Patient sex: M
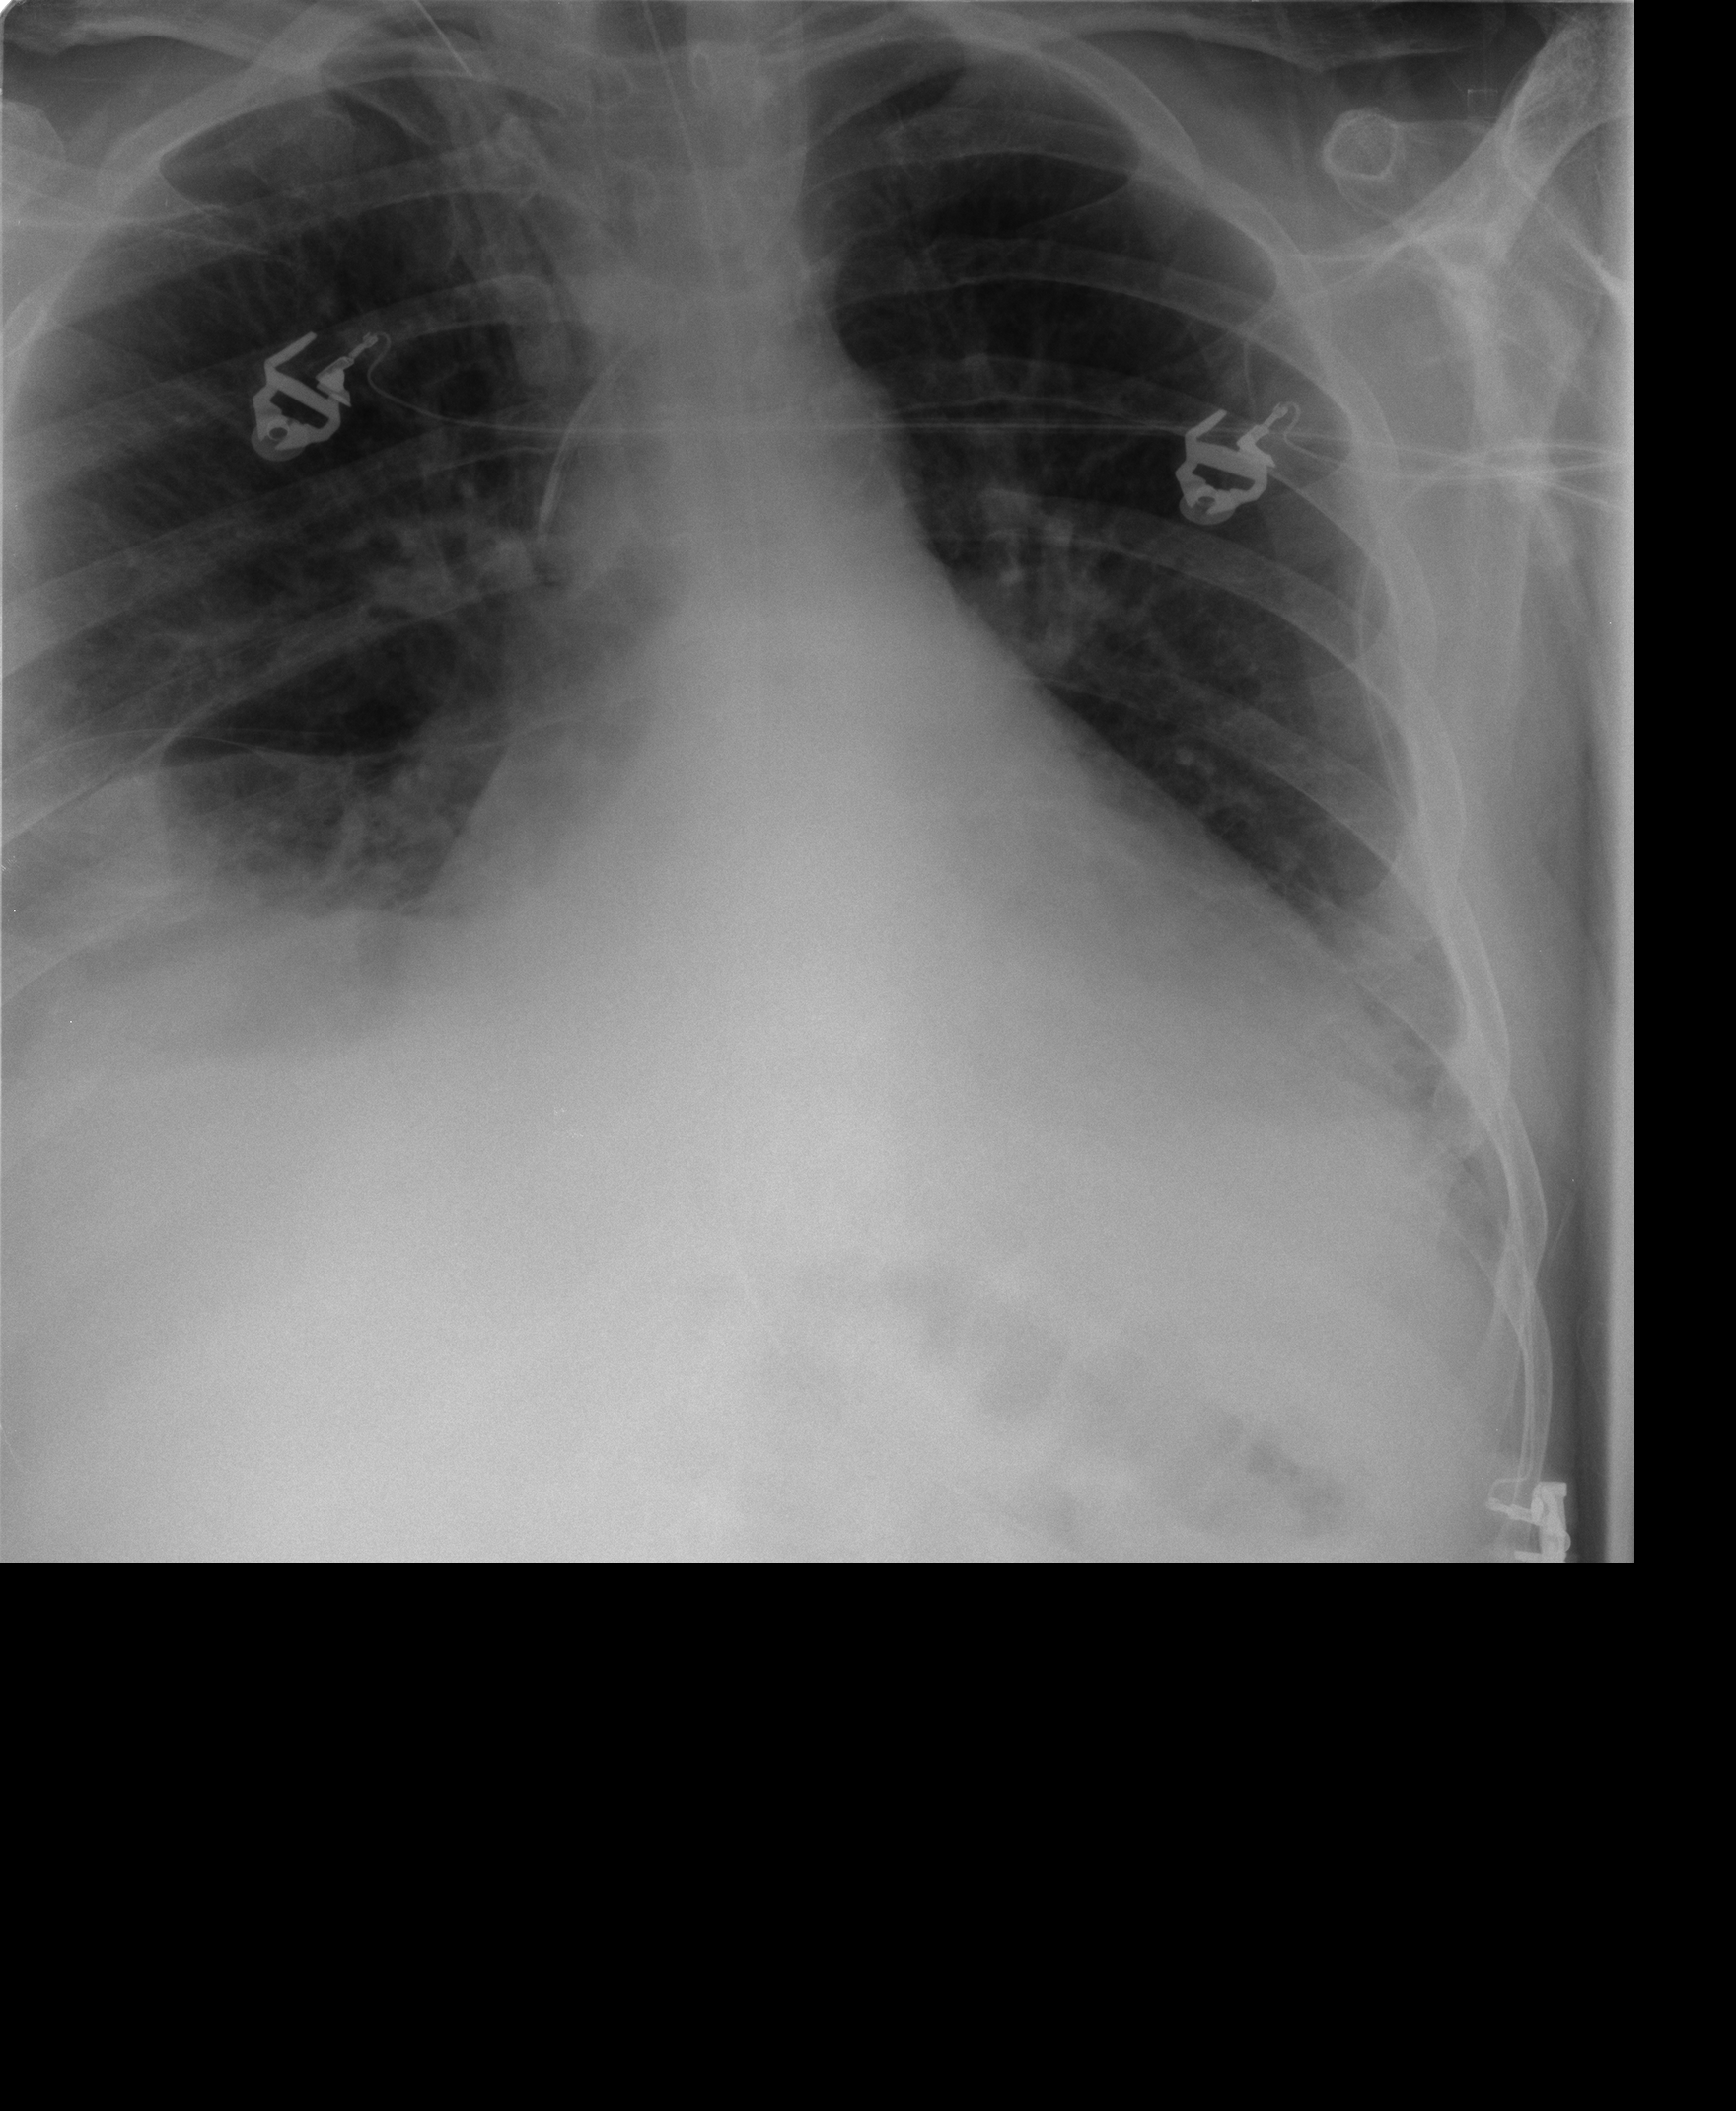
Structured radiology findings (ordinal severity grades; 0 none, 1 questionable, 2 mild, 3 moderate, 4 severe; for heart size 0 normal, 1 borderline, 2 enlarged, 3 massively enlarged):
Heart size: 2
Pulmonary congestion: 1
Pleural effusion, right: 3
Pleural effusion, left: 0
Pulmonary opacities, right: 0
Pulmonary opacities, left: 0
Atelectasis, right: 3
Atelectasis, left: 2